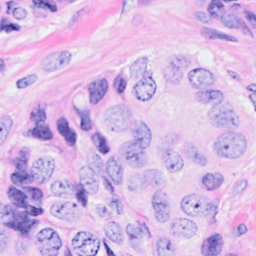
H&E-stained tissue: Breast